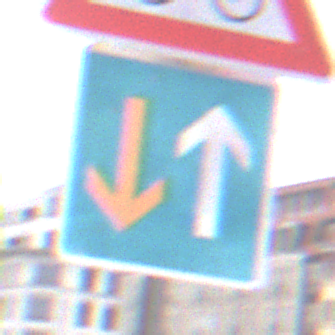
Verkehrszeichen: VorrangVorGegenverkehr
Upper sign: RadverkehrRechts
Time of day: Midday
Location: Outdoor (Urban)
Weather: Overcast
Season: NotSpecified
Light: Natural